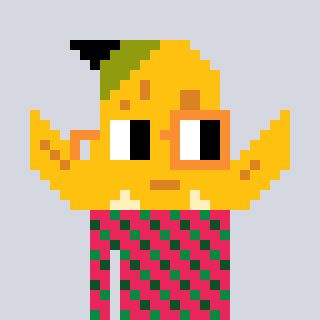
a pixel art character with square yellow and orange glasses, a banana-shaped head and a redpinkish-colored body on a cool background